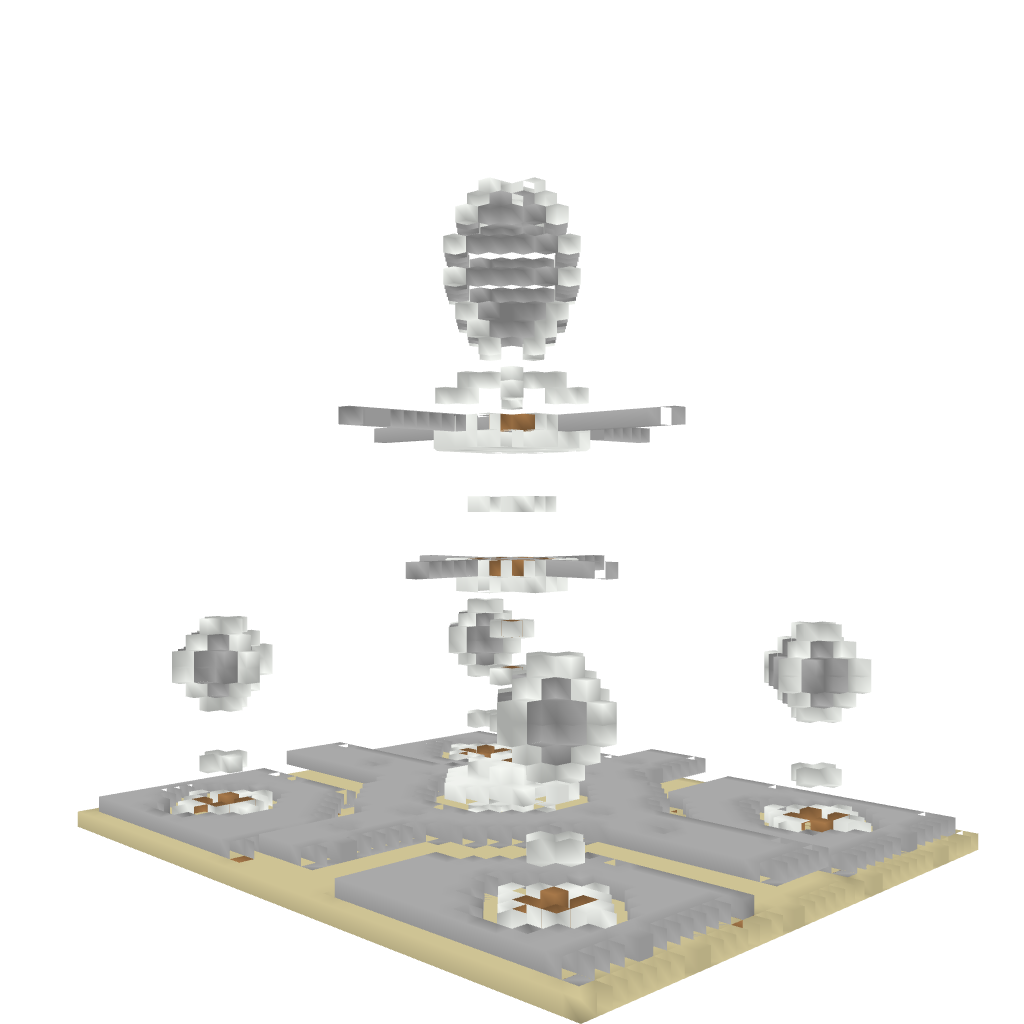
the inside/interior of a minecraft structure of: Paul's Fountain 01